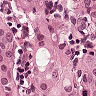
Metastatic tissue present: yes